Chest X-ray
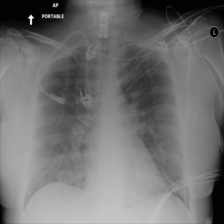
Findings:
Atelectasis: negative
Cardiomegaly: negative
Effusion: negative
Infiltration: negative
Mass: negative
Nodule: negative
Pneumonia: negative
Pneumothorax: negative
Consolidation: negative
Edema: negative
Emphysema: negative
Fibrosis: negative
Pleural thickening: negative
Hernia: negative